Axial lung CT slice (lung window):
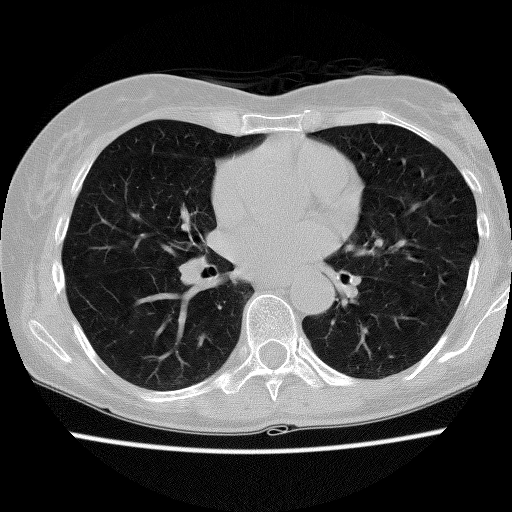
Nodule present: no